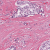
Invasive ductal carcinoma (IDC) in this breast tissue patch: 1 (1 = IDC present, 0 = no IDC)